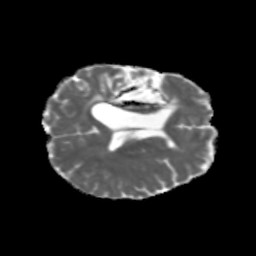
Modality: MD
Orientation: axial
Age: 44
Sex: female
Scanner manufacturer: siemens
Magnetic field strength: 3 T
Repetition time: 5.47 s
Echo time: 0.0854 s